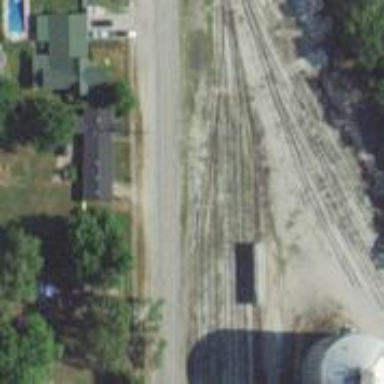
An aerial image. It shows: Railway siding with rails.